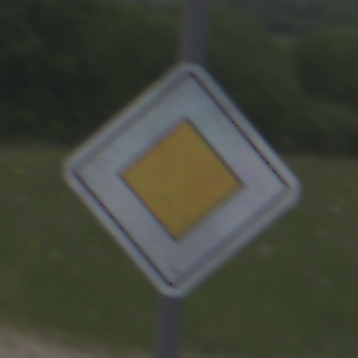
Verkehrszeichen: Vorfahrtsstrasse
Umgebung: Outdoor, RoadRail
Tageszeit: Midday
Wetter: PartlyCloudy
Licht: Natural
Jahreszeit: NotSpecified
Kontrast: LowContrast